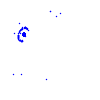
Particle: electron